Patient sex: F
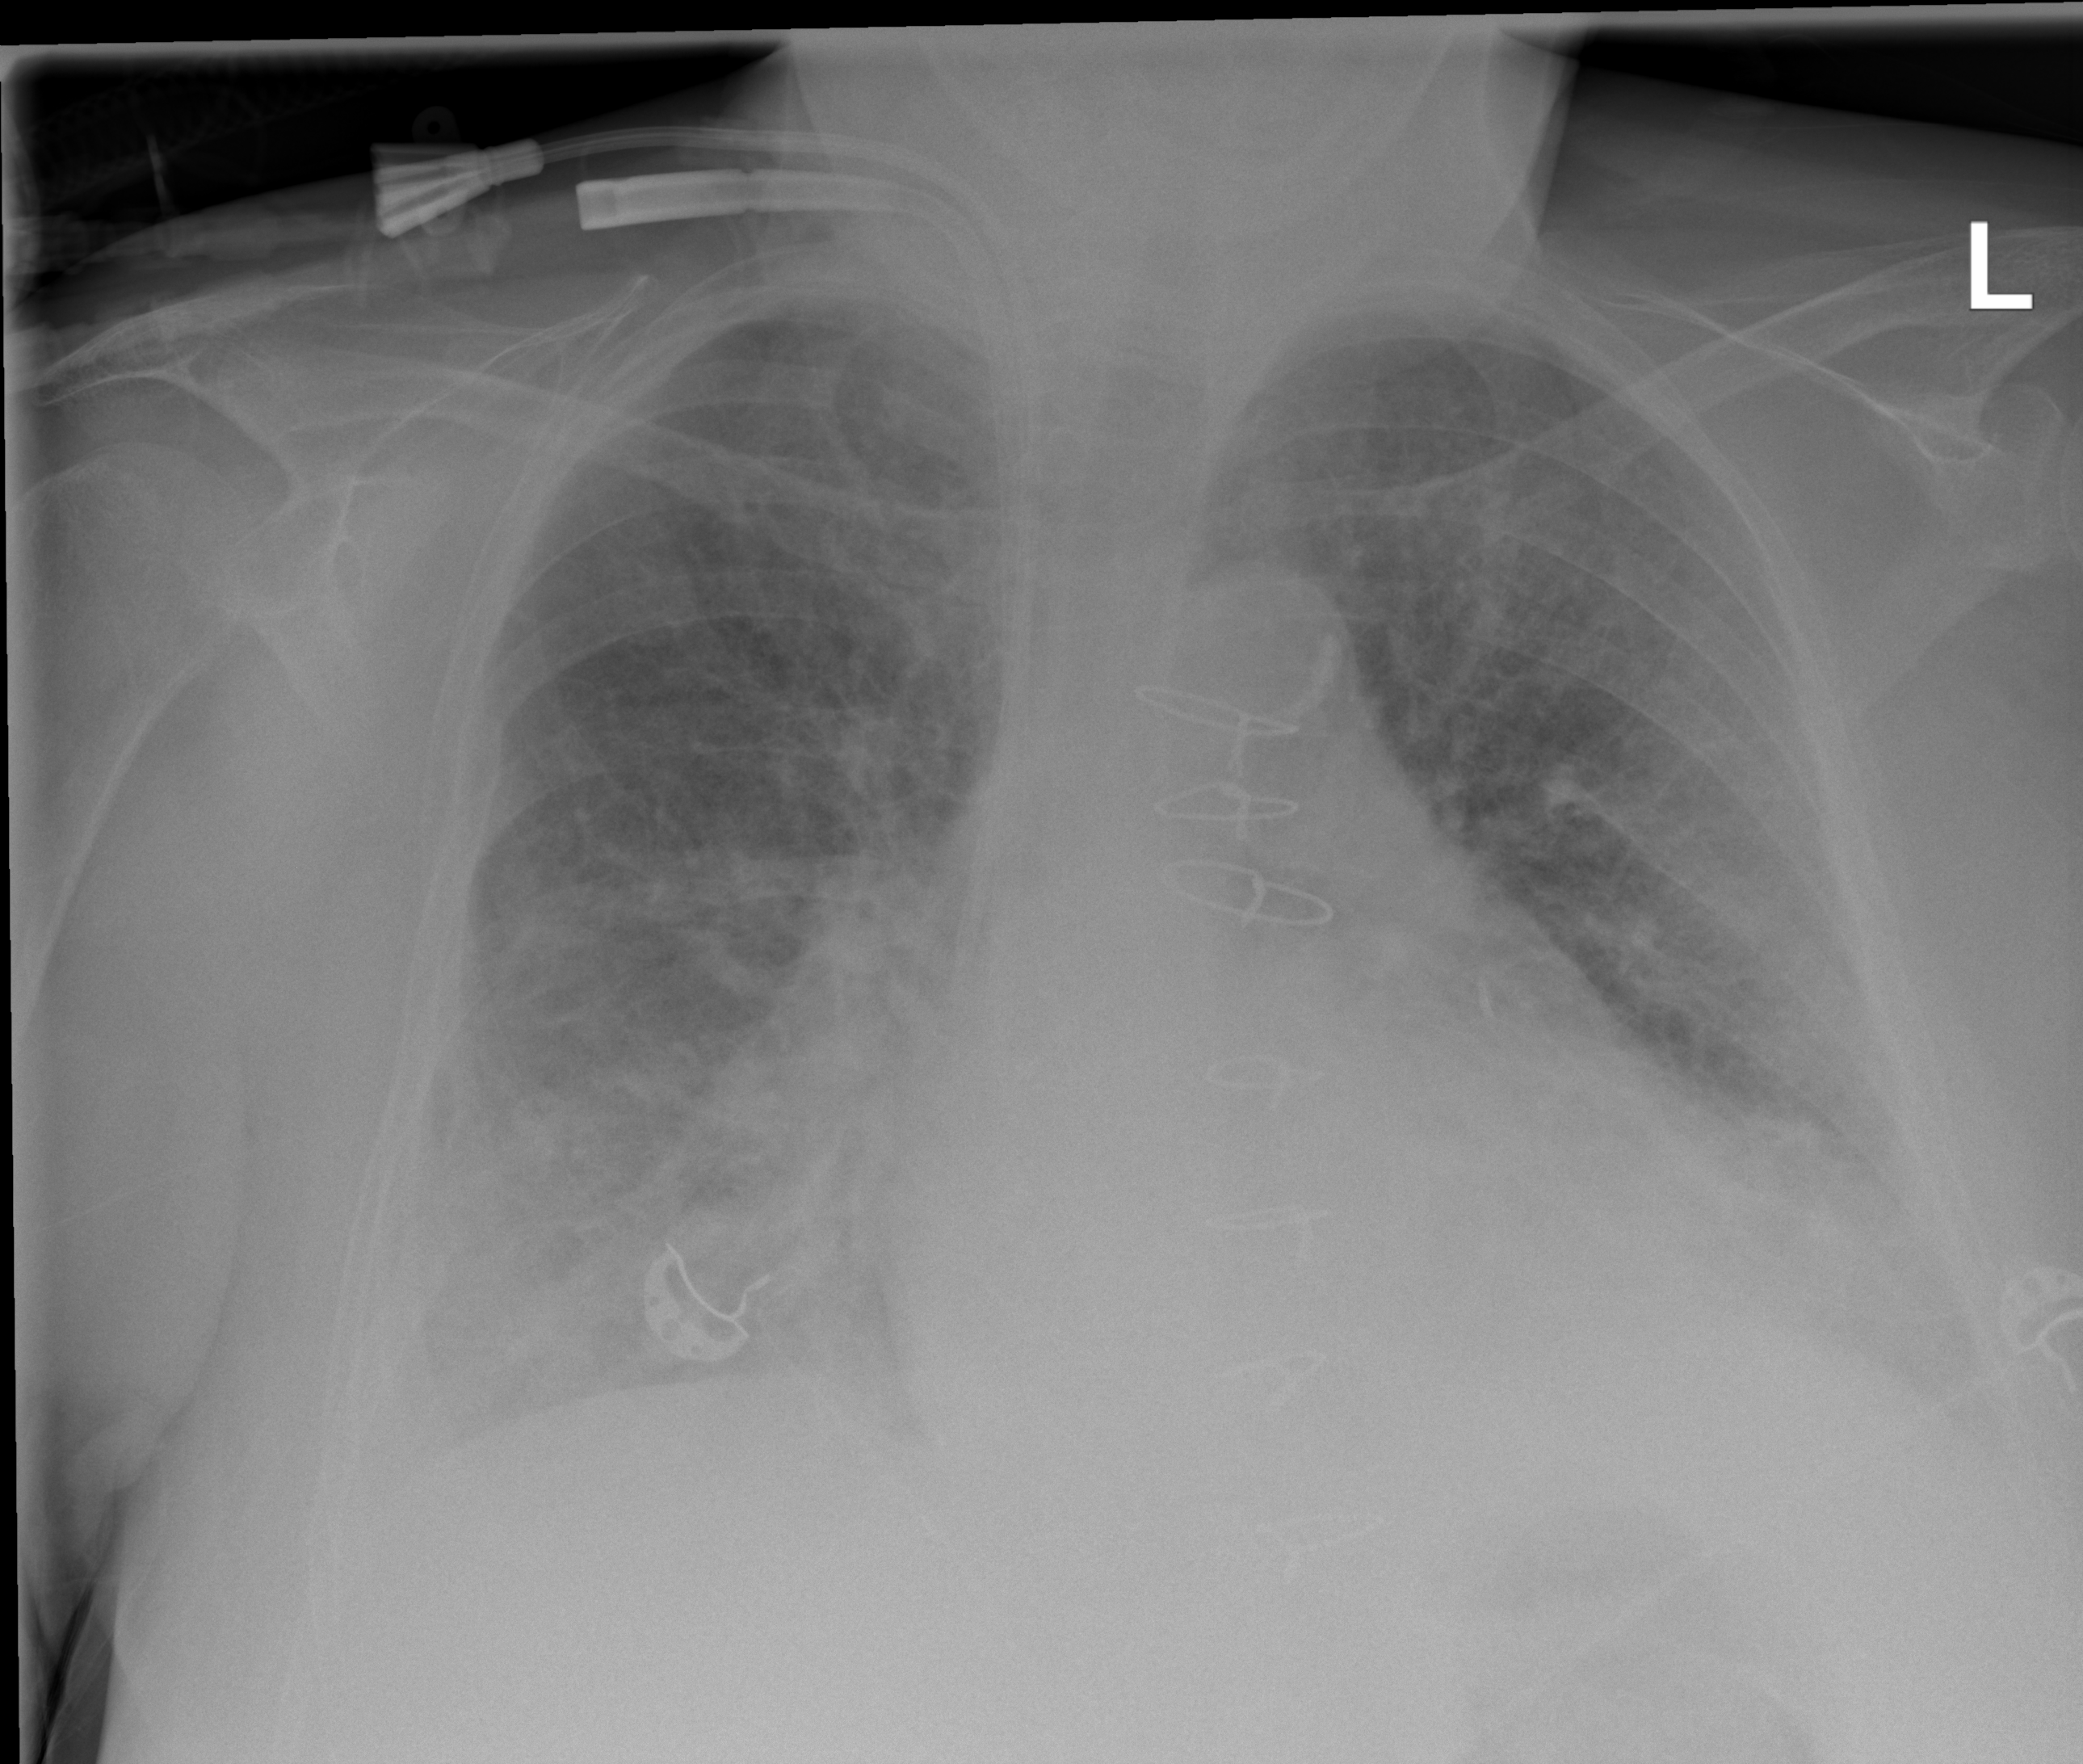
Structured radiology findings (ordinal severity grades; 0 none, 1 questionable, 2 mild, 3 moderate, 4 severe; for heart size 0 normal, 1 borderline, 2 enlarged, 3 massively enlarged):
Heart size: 2
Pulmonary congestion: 3
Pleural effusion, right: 2
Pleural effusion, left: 2
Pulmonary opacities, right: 2
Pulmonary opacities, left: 2
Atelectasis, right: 3
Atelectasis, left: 2